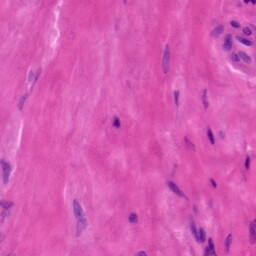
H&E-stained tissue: Tonsil